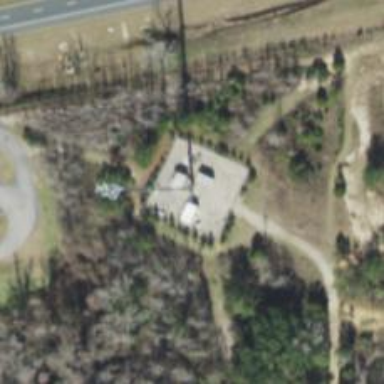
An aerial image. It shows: Man-made mast used for communication purposes.